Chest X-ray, PA view. Patient: 36 years old, sex F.
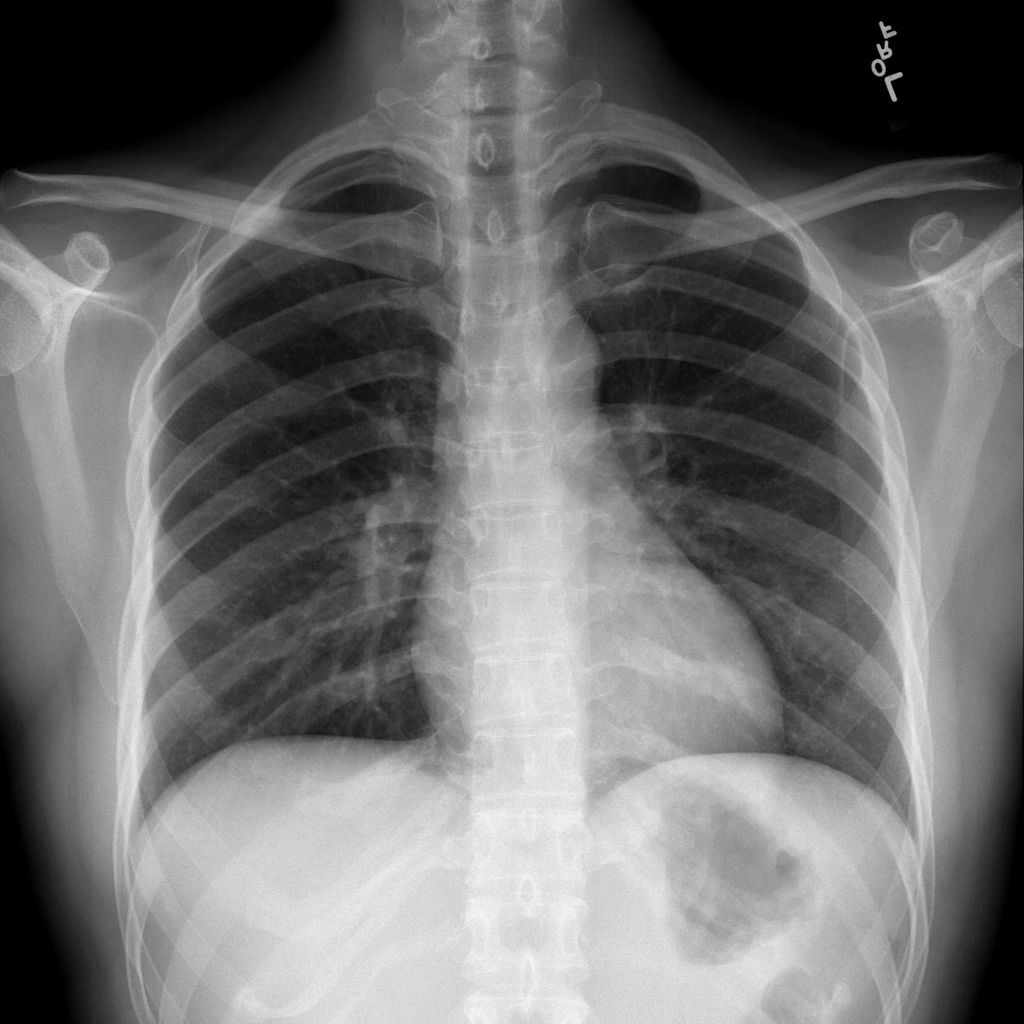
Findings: No Finding